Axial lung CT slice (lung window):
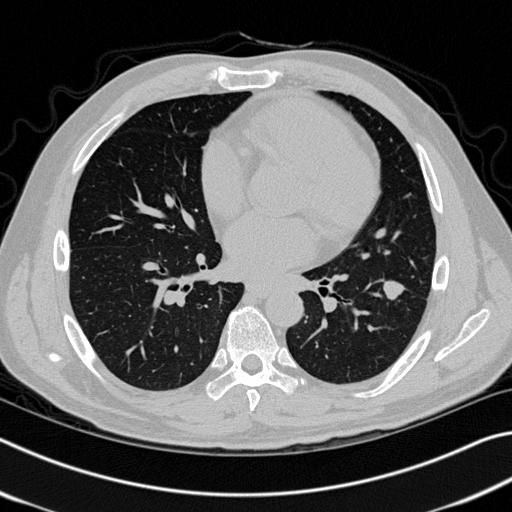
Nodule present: yes
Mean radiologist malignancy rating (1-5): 4.25